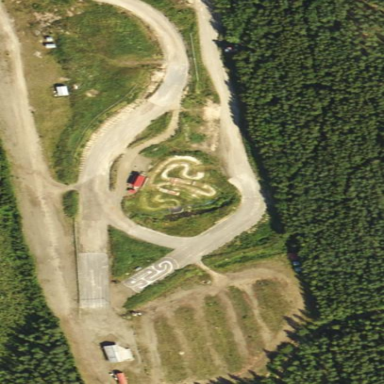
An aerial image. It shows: Motor sports centre located on leisure land.